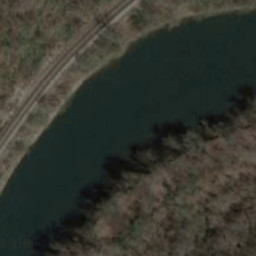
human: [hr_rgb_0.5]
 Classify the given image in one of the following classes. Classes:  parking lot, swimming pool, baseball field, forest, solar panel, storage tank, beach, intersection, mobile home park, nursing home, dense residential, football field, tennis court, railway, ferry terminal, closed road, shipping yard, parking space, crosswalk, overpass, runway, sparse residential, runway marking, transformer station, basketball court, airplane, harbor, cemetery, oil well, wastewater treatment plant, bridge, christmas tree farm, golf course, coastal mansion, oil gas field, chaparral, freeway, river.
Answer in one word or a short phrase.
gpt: river